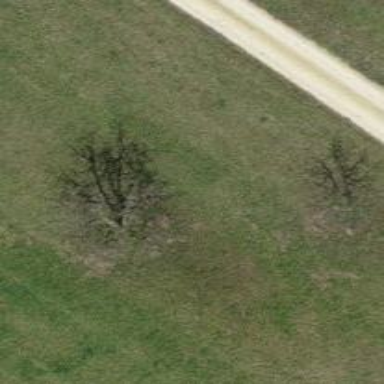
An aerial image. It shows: Deciduous tree with mixed leaf types.